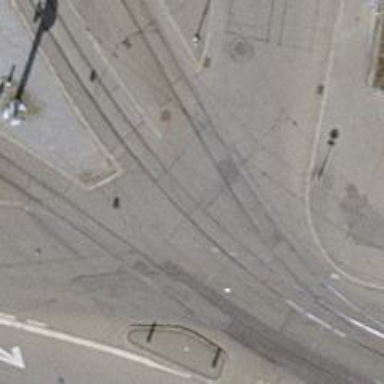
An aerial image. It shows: Railway crossing with traffic signals.